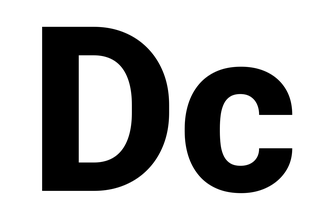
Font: Roboto_ExtraBold